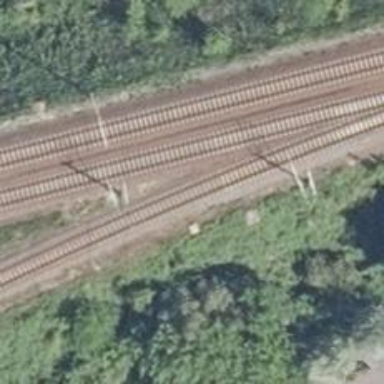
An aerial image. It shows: Railway signal.